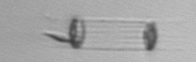
Label: Skeletonema